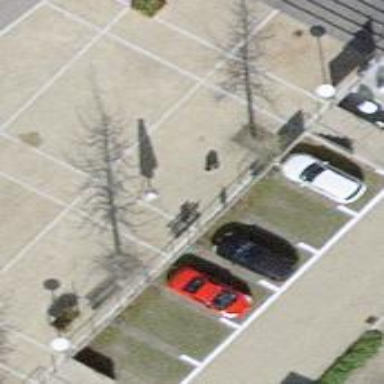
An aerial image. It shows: Street-side parking area with paving stones.